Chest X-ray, PA view. Patient: 24 years old, sex M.
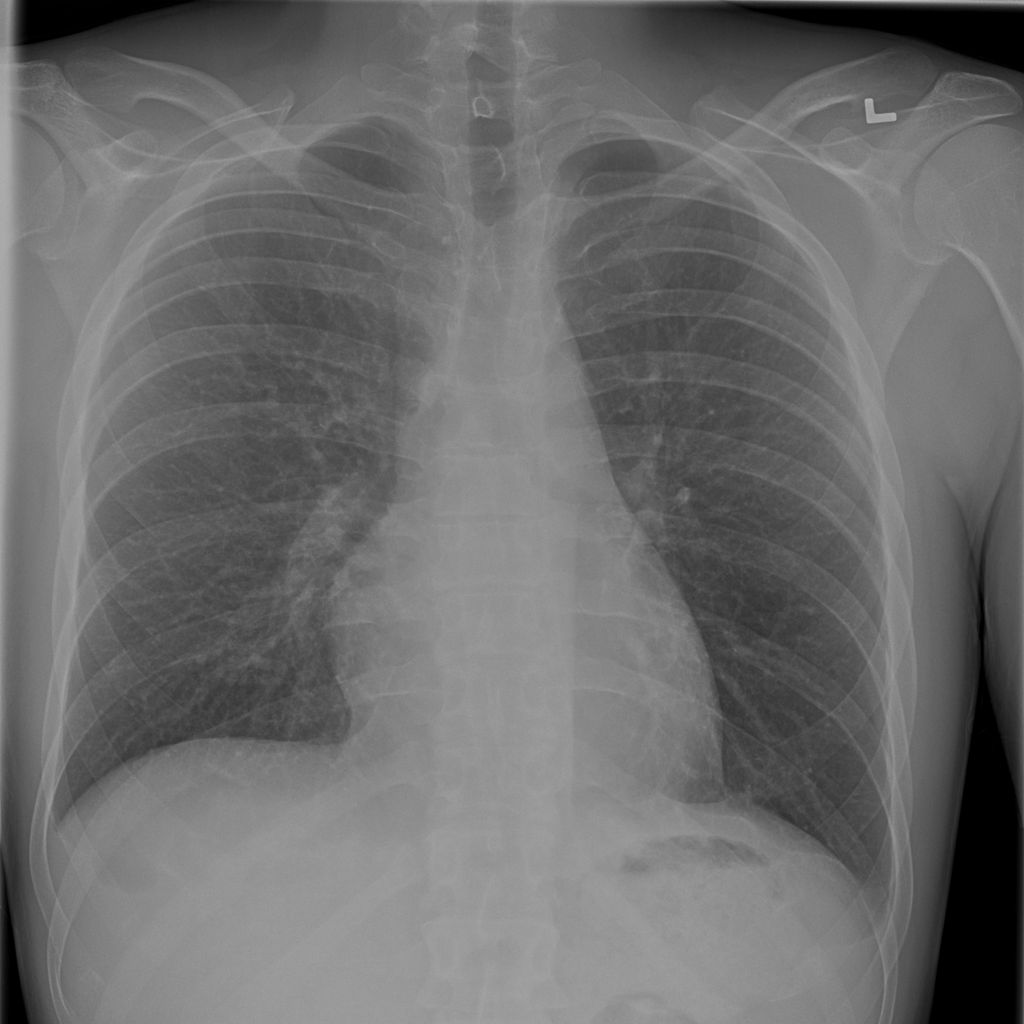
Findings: Atelectasis